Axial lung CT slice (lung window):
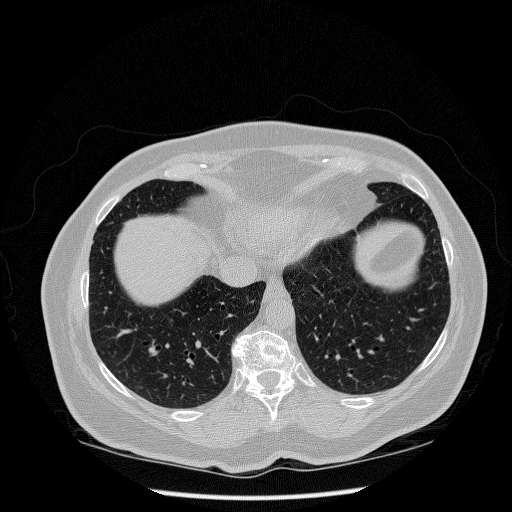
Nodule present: no